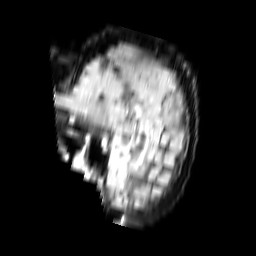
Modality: FLAIR
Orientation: sagittal
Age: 77
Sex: female
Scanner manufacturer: philips
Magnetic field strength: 3 T
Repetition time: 11 s
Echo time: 0.12 s